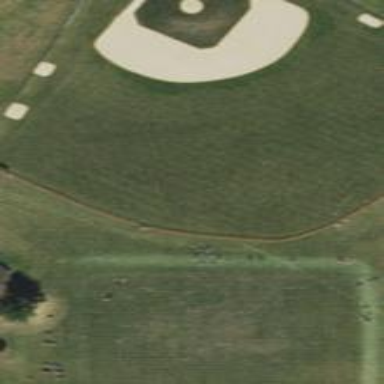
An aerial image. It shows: Baseball pitch for leisure land activities.